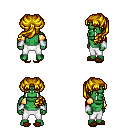
a pixel art fantasy rpg character, male body template, orc, green skin, gold arm armor, white pants, blonde princess hairstyle, white cloth bracers, brown slippers, four views (front, back, left, right), 2x2 character sprite sheet, small pixel art, hard edges, no anti-aliasing